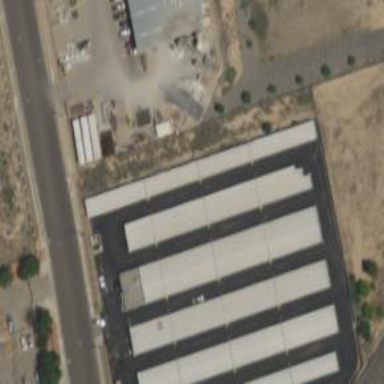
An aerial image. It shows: Industrial area used for storage.